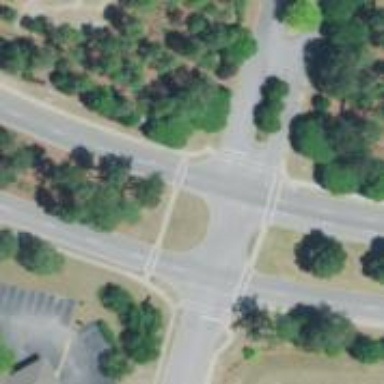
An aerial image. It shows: Stop road.